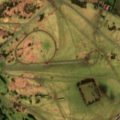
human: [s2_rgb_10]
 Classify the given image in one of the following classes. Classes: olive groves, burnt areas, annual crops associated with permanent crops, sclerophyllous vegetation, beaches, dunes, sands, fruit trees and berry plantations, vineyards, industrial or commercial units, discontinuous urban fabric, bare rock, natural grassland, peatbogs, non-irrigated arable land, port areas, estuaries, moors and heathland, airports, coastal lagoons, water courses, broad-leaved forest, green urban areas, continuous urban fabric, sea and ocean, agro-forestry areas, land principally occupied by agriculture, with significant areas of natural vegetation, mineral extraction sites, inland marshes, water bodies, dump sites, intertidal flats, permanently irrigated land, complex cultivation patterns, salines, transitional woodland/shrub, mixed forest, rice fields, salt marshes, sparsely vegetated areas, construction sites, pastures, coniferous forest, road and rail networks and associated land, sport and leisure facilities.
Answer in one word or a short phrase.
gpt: discontinuous urban fabric, non-irrigated arable land, pastures, natural grassland